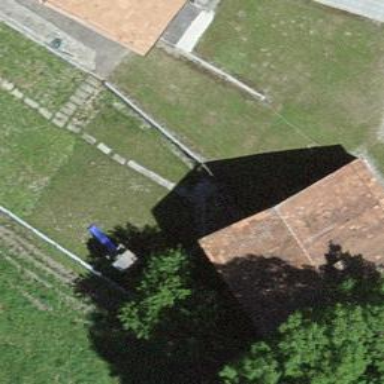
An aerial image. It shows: Barn.